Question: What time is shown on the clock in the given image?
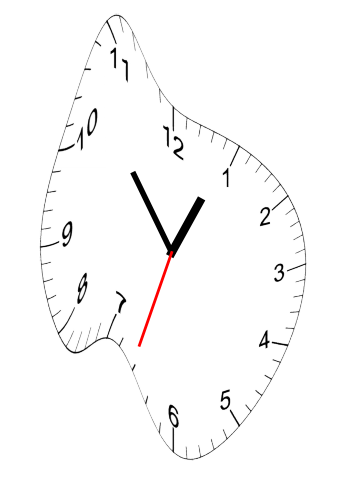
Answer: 12:53:33